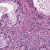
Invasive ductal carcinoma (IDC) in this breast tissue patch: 0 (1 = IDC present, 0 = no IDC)